Question: I'm testing java code using scala and maven. The maven-scala-plugin is returning a pom file error in Eclipse. Here is my pom snippet :
'''
<plugin>
<groupId>org.scala-tools</groupId>
<artifactId>maven-scala-plugin</artifactId>
<version>2.15.2</version>
<executions>
<execution>
<id>scala-test-compile</id>
<phase>test-compile</phase>
<goals>
<goal>testCompile</goal>
</goals>
</execution>
</executions>
</plugin>
'''
This is the error :
'''
Plugin execution not covered by lifecycle configuration: org.scala-tools:maven-scala-plugin:2.15.2:testCompile
(execution: scala-test-compile, phase: test-compile)
'''
Have I configured the pom correctly ?
The scala tests are running correctly, in that they are all passing. Perhaps this is a Maven bug ?
When I view maven properties for the project the lifecycle mappings are not available :

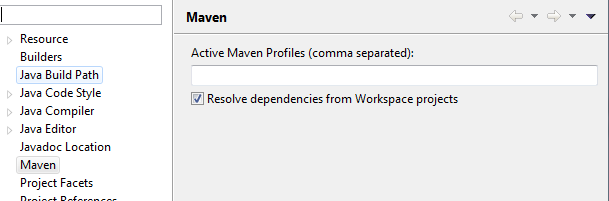
Answer: No, this is not a Maven bug. <URL> describes why the message is shown and how to deal with it.
After pressing Ctrl+1 over the problem Eclipse should suggest two quick fixes:
1. Discover new m2e connectors. Try this first, if it finds a connector restart Eclipse and rebuild the project, the problem should go away.
2. Permanently mark goal as ignored. It will add some code in pom.xml which means the goal won't be run on builds within Eclipse, only from command line. You can also replace <ignore> in the added part with <execute> to run the goal in Eclipse as well.